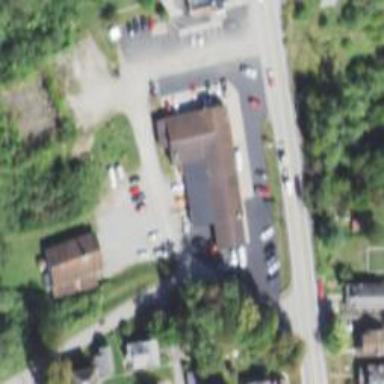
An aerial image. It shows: Car rental facility.